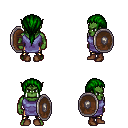
a pixel art fantasy rpg character, male body template, orc, green skin, chain tabard jacket, gold greaves, green ponytail hairstyle, brown shoes, shield, four views (front, back, left, right), 2x2 character sprite sheet, small pixel art, hard edges, no anti-aliasing